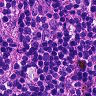
Metastatic tissue present: no